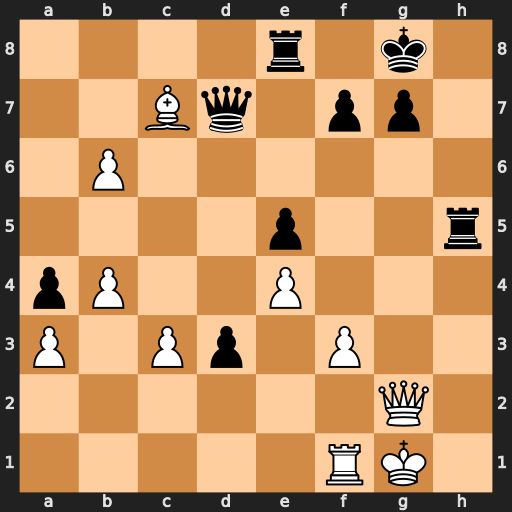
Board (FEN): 4r1k1/2Bq1pp1/1P6/4p2r/pP2P3/P1Pp1P2/6Q1/5RK1
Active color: w
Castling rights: -
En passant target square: -
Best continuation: Qg4 Qc6 Qxh5